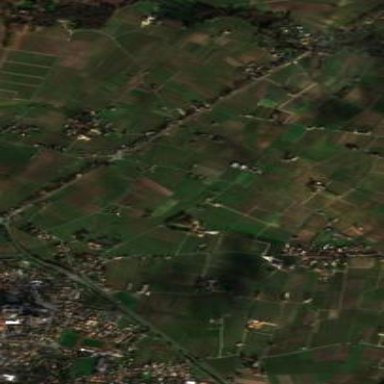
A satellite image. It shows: Vineyard with grape crops.